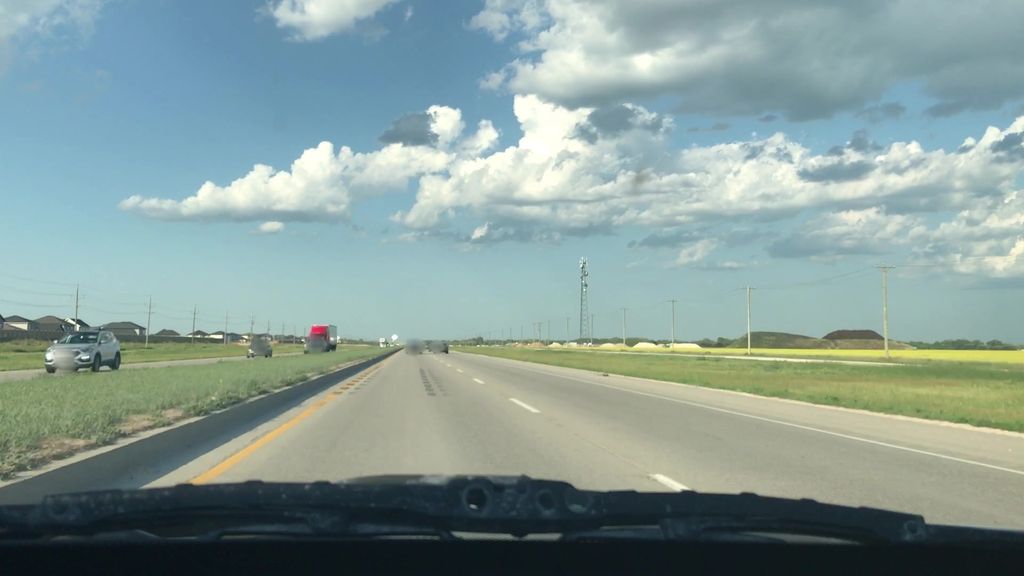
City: winnipeg